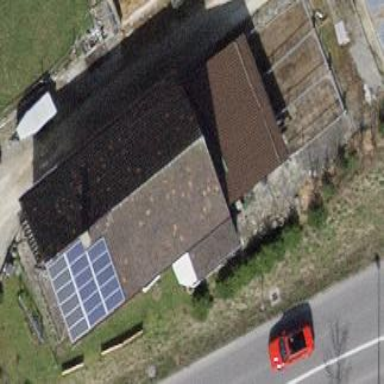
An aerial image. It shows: Shed.